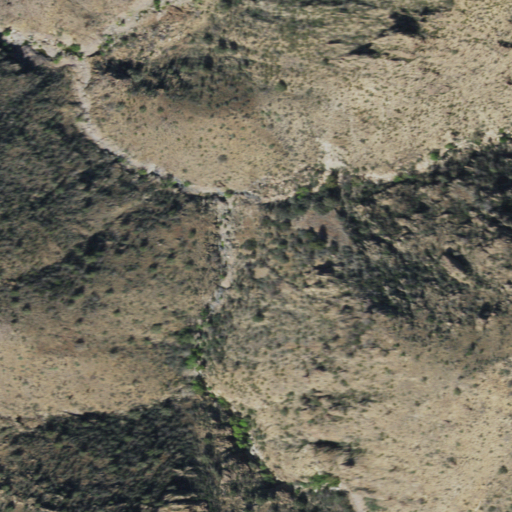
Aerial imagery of valley in Arizona named Manzanita Canyon containing only shrub